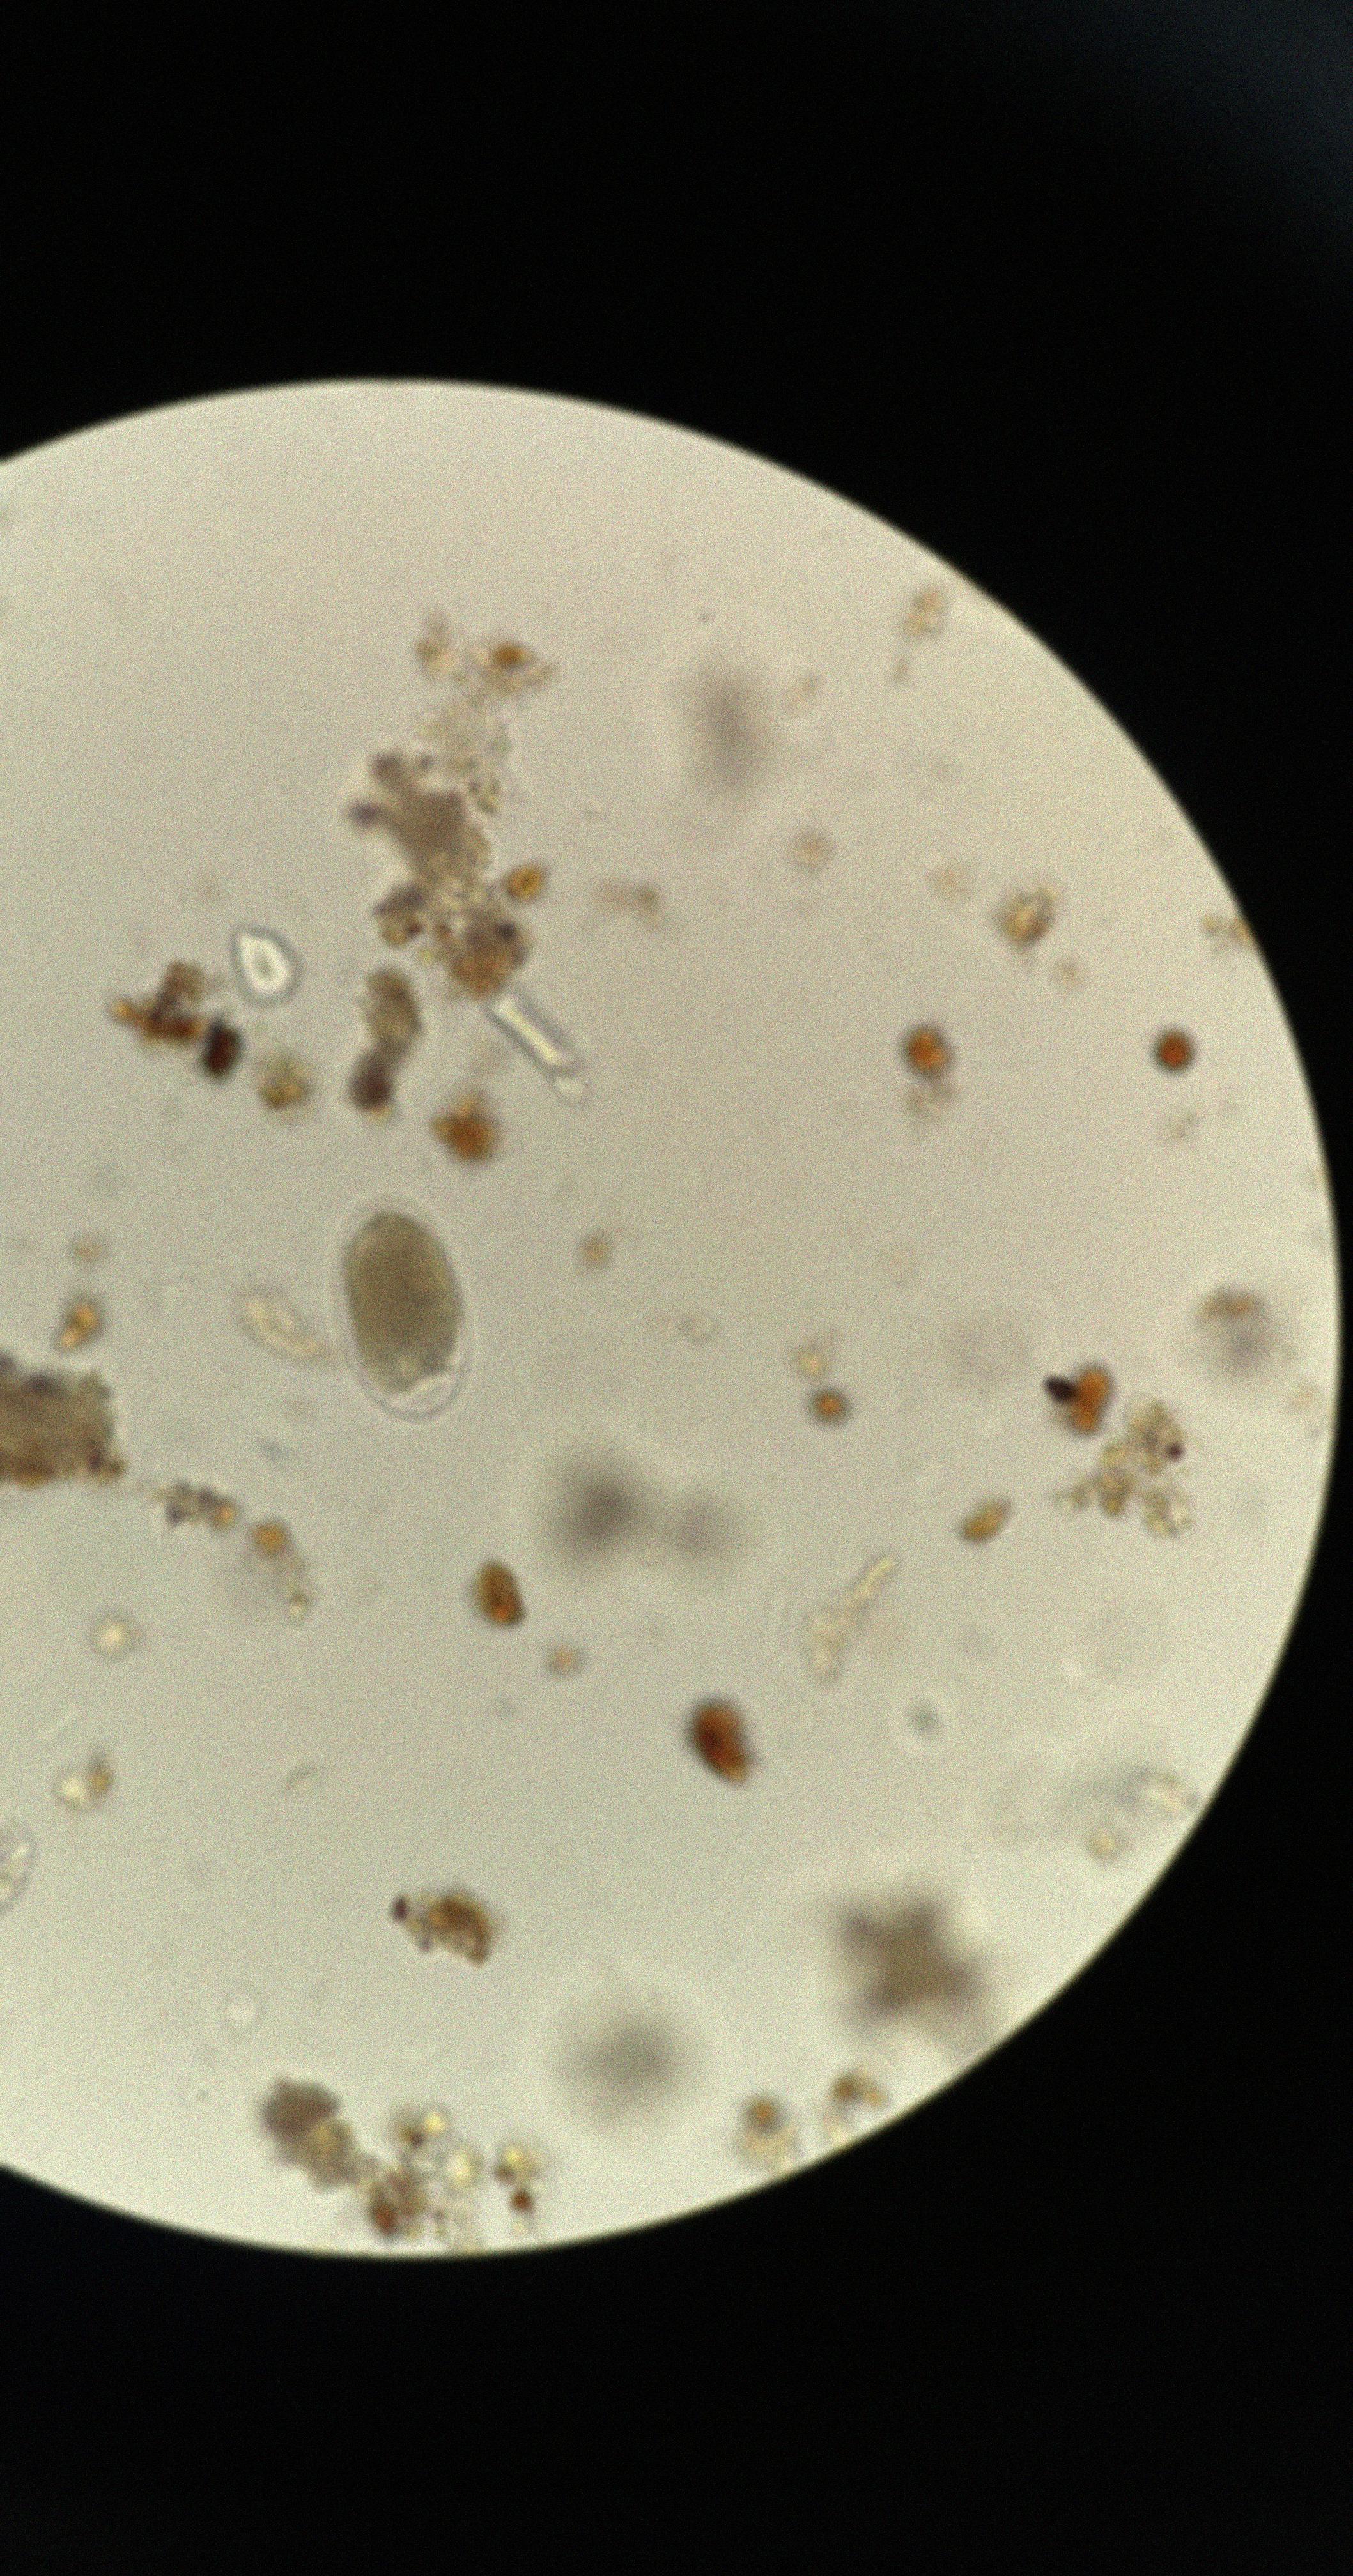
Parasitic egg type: Hookworm egg